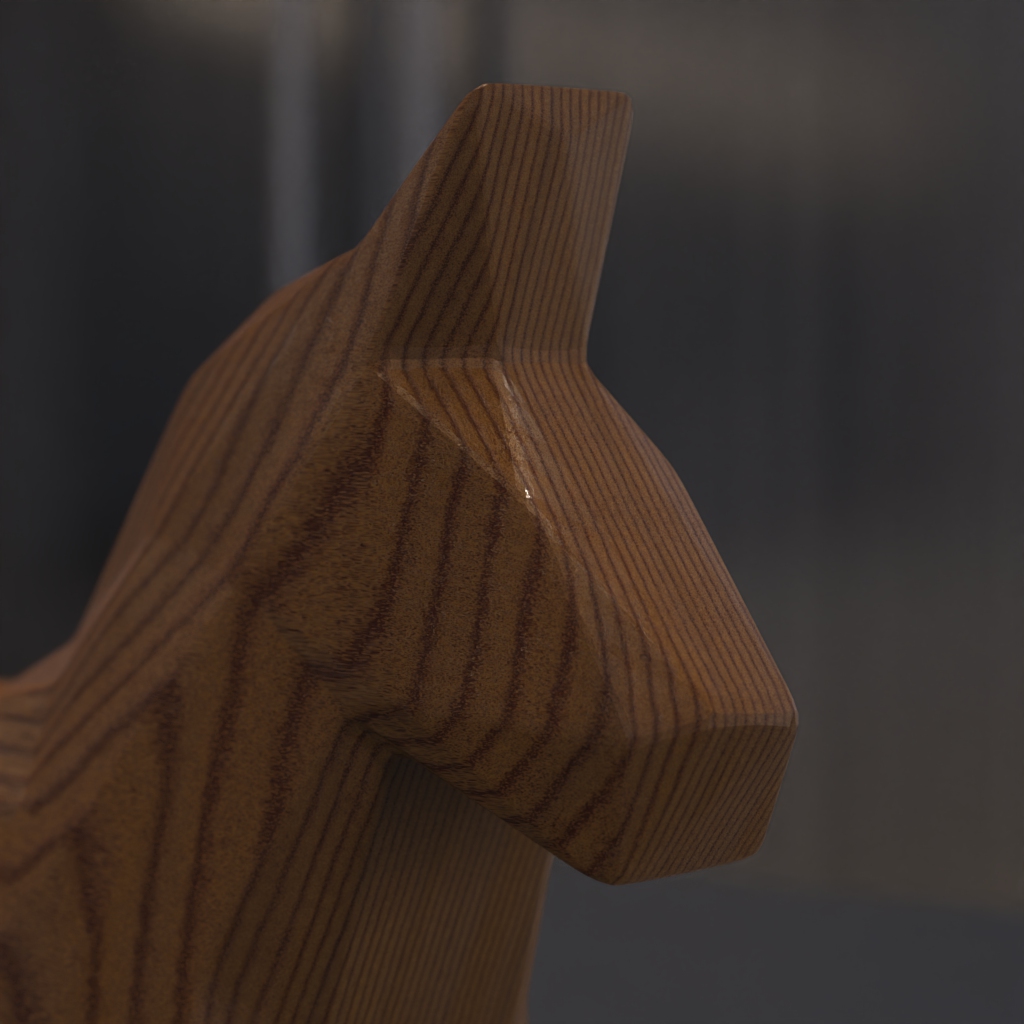
A high quality rendering of a dalahest_oak dalecarlian horse figurine made of varnished dark oak standing on a dark kitchen counter in an dark kitchen counter,close-up shot of the right side of the head, 100 mm, f 16, bokeh